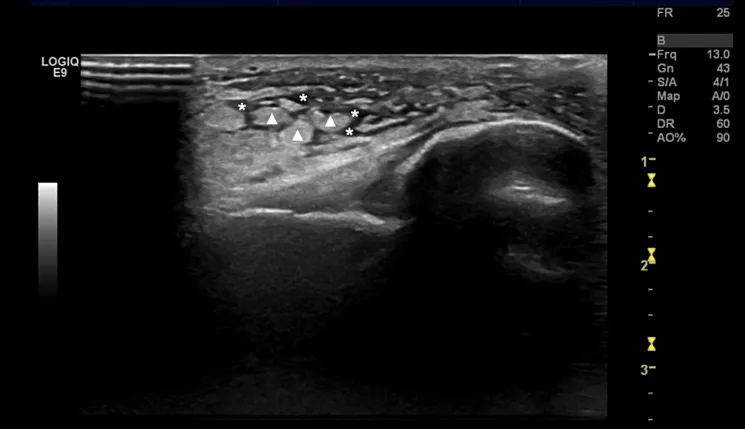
Grayscale ultrasound showing hypoechoic subcutaneous tissue (asterisks), decreased echogenicity of the dermis, and increased size and echogenicity of the fatty lobules (triangles) of the subcutaneous tissue.
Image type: radiology (ultrasound)